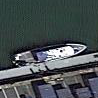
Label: civil